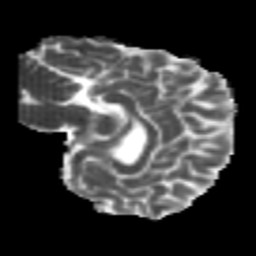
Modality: MD
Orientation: sagittal
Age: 22
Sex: female
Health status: healthy
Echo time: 0.074 s